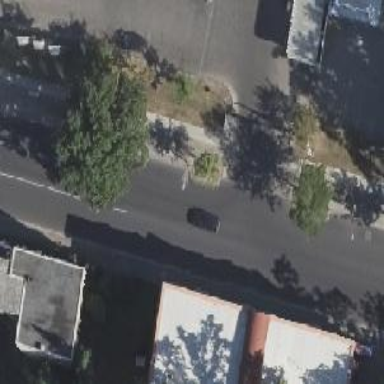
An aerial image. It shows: Unclassified asphalt road with separate sidewalks. There are parallel parking lanes on both sides.